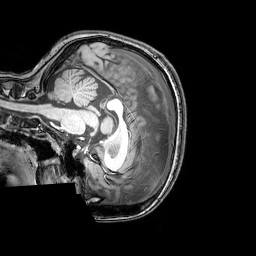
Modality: T1w
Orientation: sagittal
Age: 21
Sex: female
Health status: healthy
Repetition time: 0.081 s
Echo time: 0.037 s